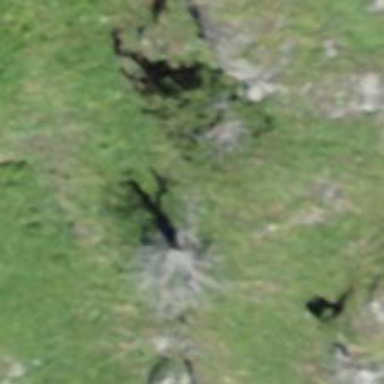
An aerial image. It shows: Needle-leaved tree in its natural environment.